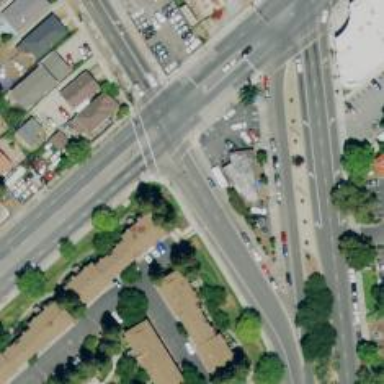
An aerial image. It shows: Primary highway with separate sidewalk.